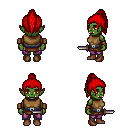
a pixel art fantasy rpg character, female body template, orc, green skin, leather chest armor, magenta pants, red long topknot hairstyle, leather bracers, brown shoes, dagger, four views (front, back, left, right), 2x2 character sprite sheet, small pixel art, hard edges, no anti-aliasing